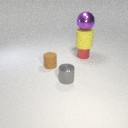
small red metal cylinder below large purple metal sphere